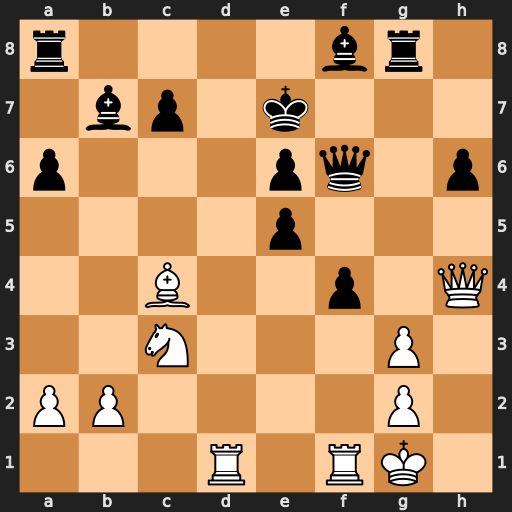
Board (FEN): r4br1/1bp1k3/p3pq1p/4p3/2B2p1Q/2N3P1/PP4P1/3R1RK1
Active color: w
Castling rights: -
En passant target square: -
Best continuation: Rd7+ Kxd7 Qxf6